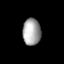
Tissue: lung
Cell type: Endothelial cells
Senescence score: 0.6625
Nuclear area (px): 472
Mean DAPI intensity: 166.443